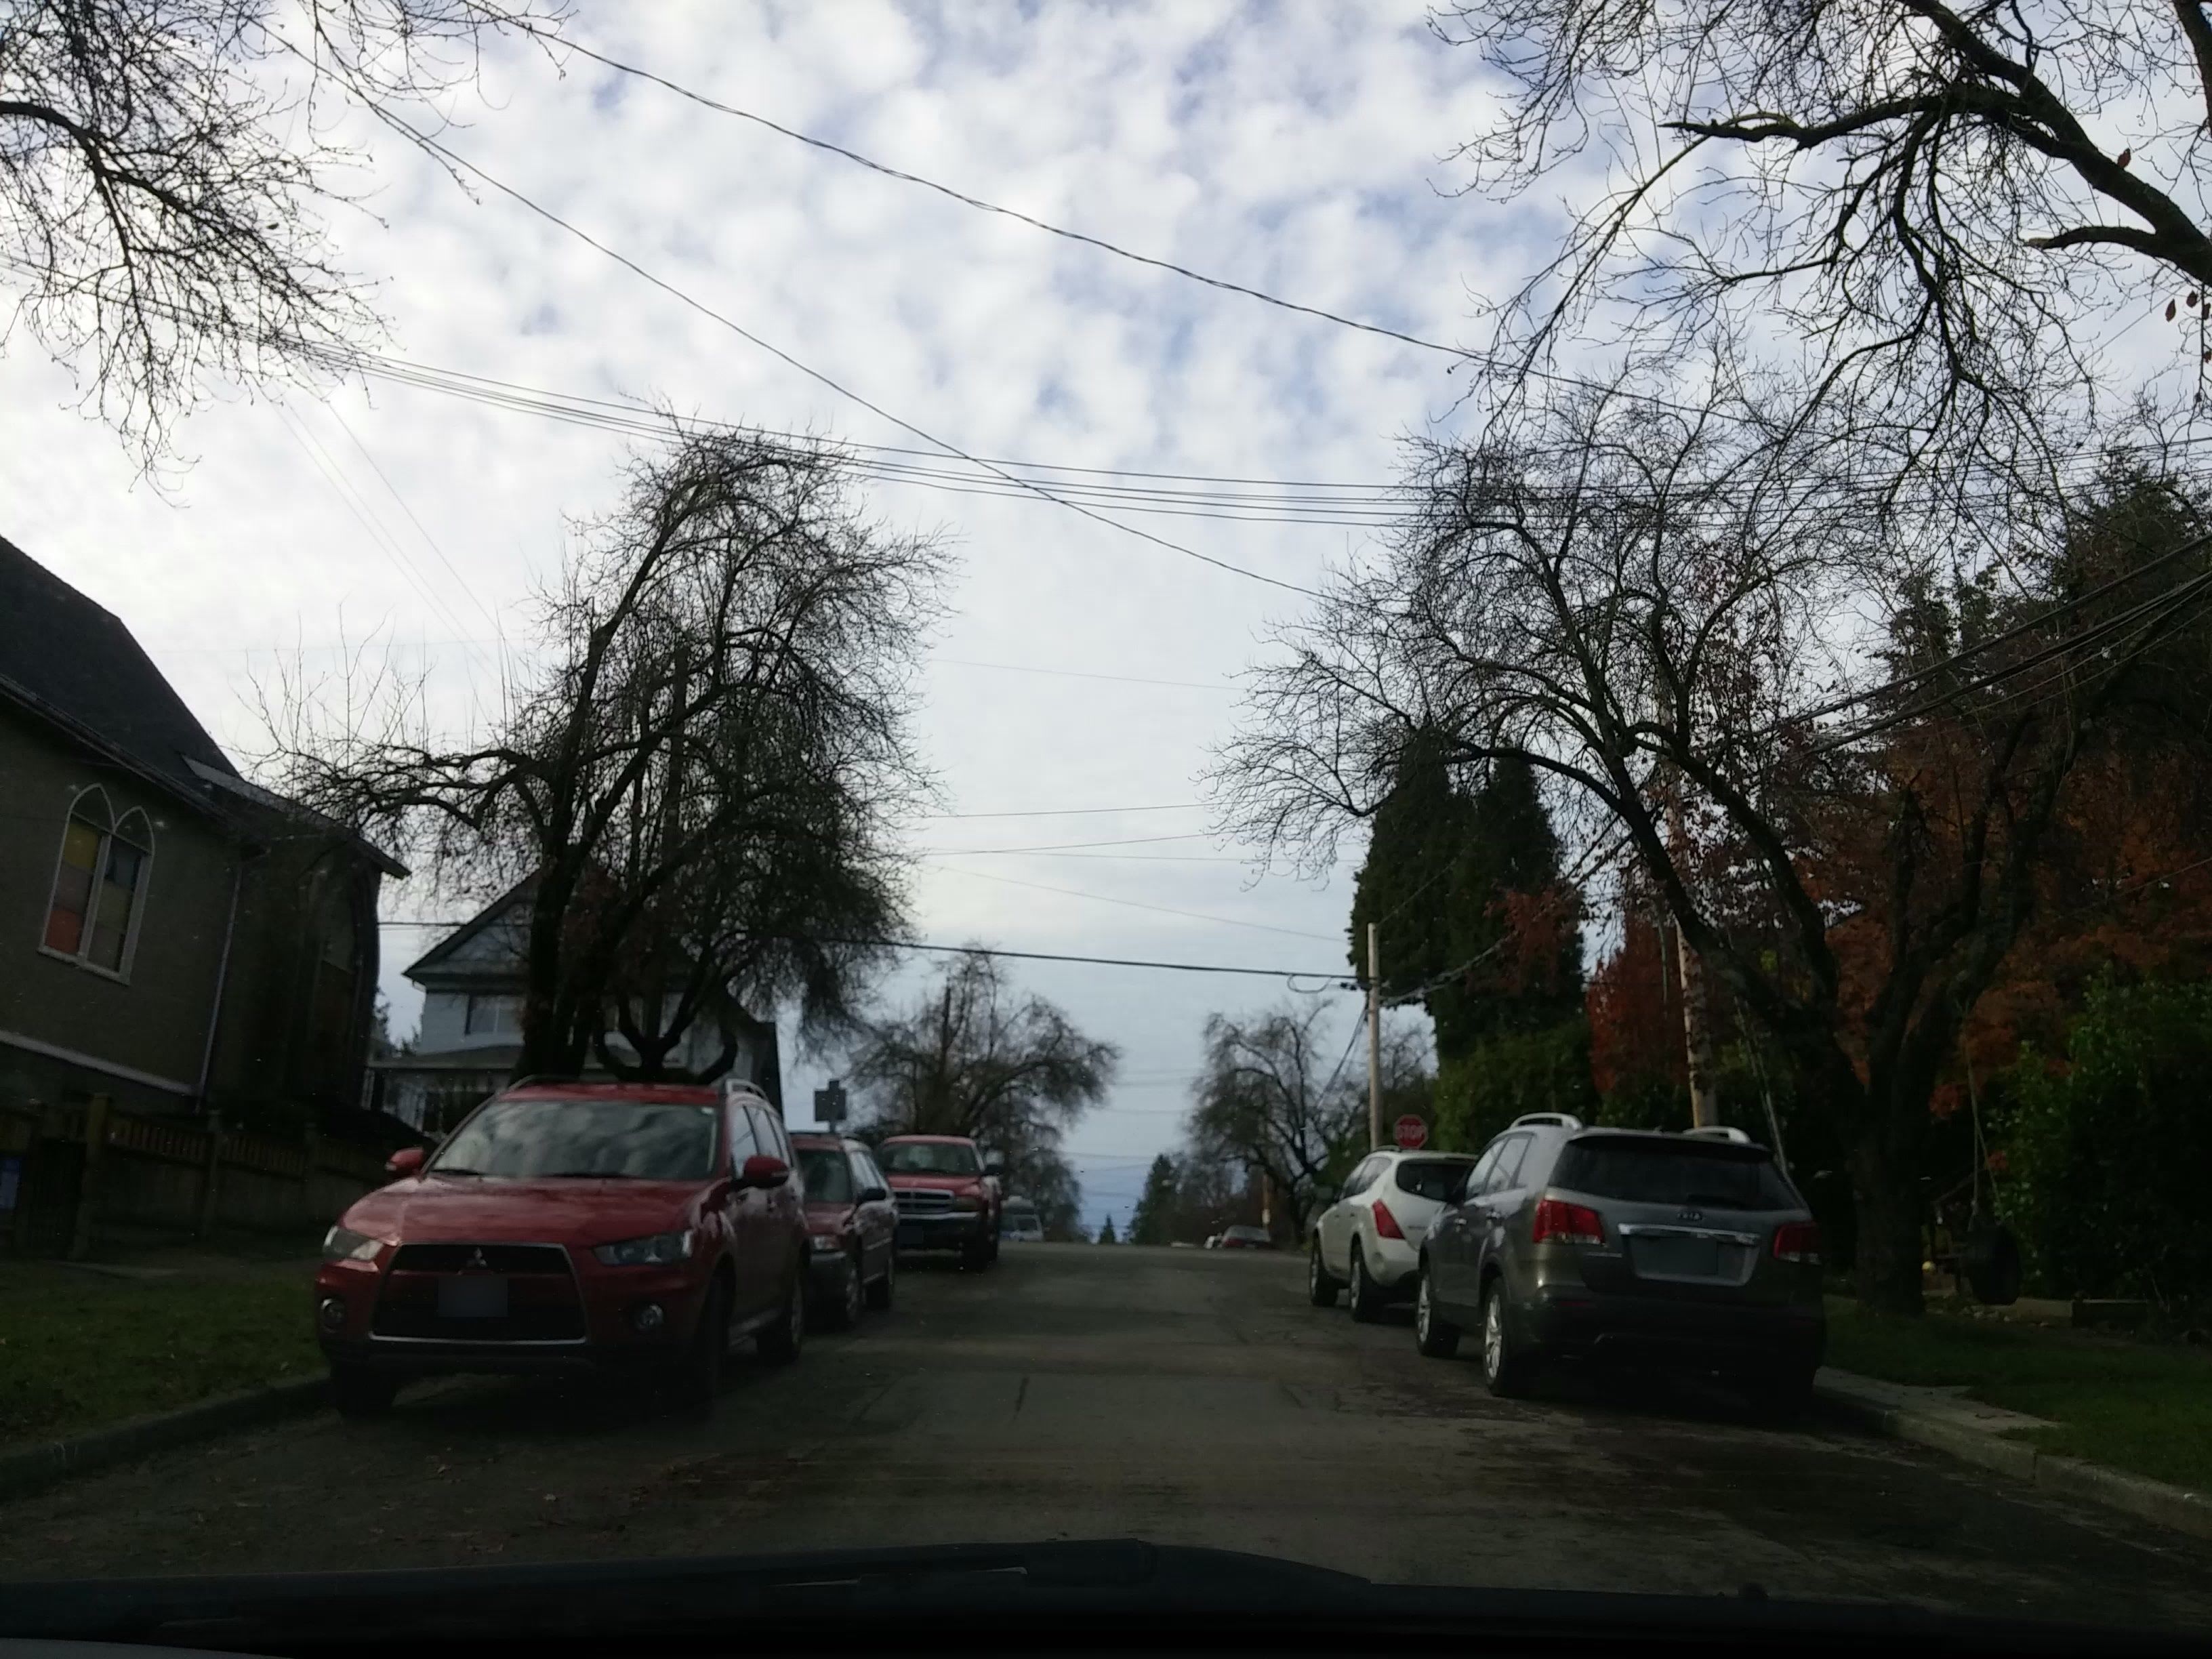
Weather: foggy
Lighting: day
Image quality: good
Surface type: driving surface
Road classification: residential, path
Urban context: urban centre
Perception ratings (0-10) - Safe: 4.45, Lively: 5.79, Beautiful: 8.57, Boring: 5.47, Depressing: 2.1, Wealthy: 3.71